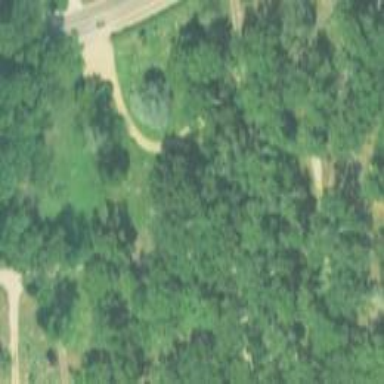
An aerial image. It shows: Cemetery that holds historical significance.